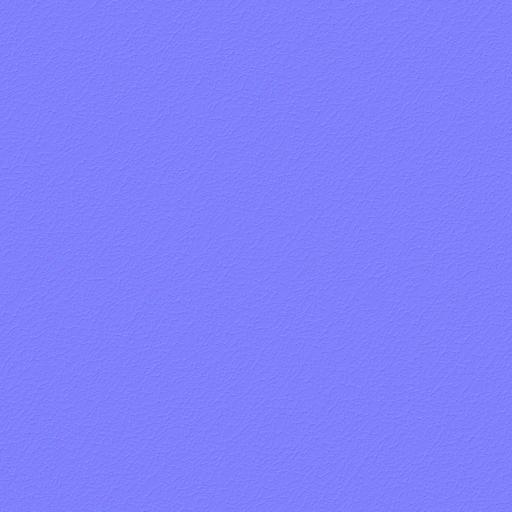
beige brown leather light smooth